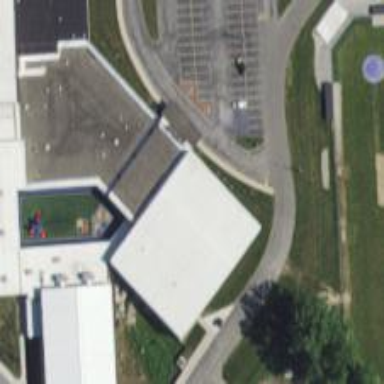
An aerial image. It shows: School.